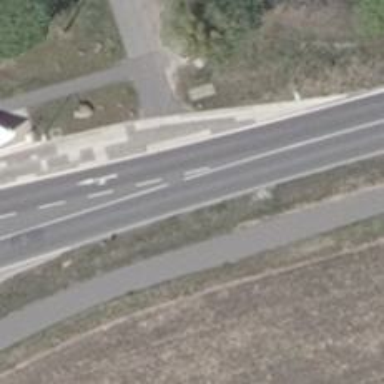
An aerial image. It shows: Secondary road with separate asphalt sidewalks and cycle lanes.